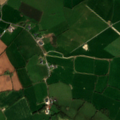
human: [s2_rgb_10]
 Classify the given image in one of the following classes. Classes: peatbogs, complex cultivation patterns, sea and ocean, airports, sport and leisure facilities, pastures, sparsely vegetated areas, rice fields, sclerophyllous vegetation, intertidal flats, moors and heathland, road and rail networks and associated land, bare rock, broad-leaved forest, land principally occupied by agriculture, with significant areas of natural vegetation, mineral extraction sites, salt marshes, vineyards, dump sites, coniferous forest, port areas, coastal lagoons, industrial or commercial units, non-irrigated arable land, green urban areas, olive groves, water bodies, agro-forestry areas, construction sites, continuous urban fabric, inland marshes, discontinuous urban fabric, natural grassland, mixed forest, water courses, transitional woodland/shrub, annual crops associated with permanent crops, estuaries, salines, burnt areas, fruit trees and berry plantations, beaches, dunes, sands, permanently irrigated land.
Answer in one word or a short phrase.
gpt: pastures, complex cultivation patterns